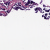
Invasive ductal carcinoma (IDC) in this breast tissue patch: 0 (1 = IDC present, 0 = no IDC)